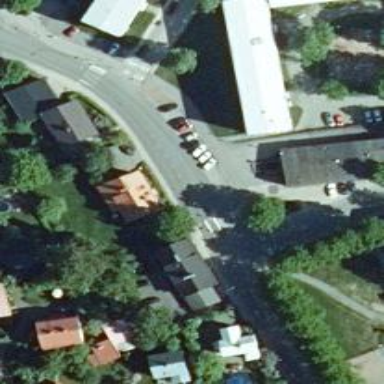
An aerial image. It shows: Asphalt cycleway.